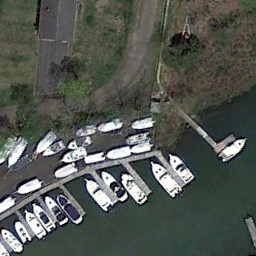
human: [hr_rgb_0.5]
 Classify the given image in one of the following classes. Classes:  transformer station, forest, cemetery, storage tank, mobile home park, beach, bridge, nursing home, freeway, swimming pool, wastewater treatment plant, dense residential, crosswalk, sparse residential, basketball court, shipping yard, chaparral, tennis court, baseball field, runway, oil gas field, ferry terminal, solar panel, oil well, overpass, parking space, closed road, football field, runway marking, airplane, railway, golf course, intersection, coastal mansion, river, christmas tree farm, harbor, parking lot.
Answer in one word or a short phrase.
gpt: ferry terminal